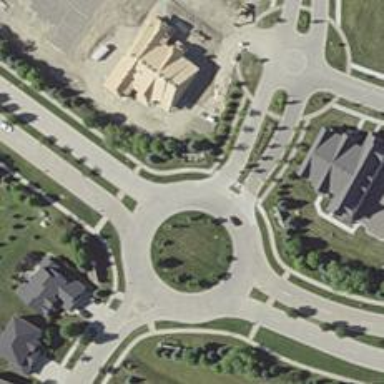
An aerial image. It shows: Unclassified road featuring roundabout.